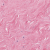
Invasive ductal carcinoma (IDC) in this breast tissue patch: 1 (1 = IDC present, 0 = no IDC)